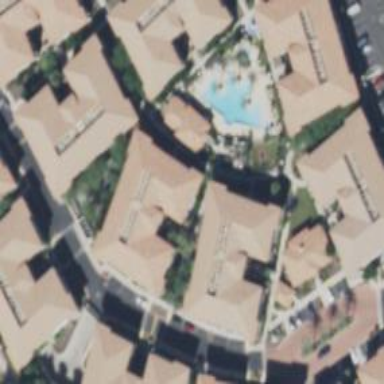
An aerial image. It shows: Neighbourhood with condominium residences.